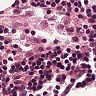
Metastatic tissue present: no